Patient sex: F
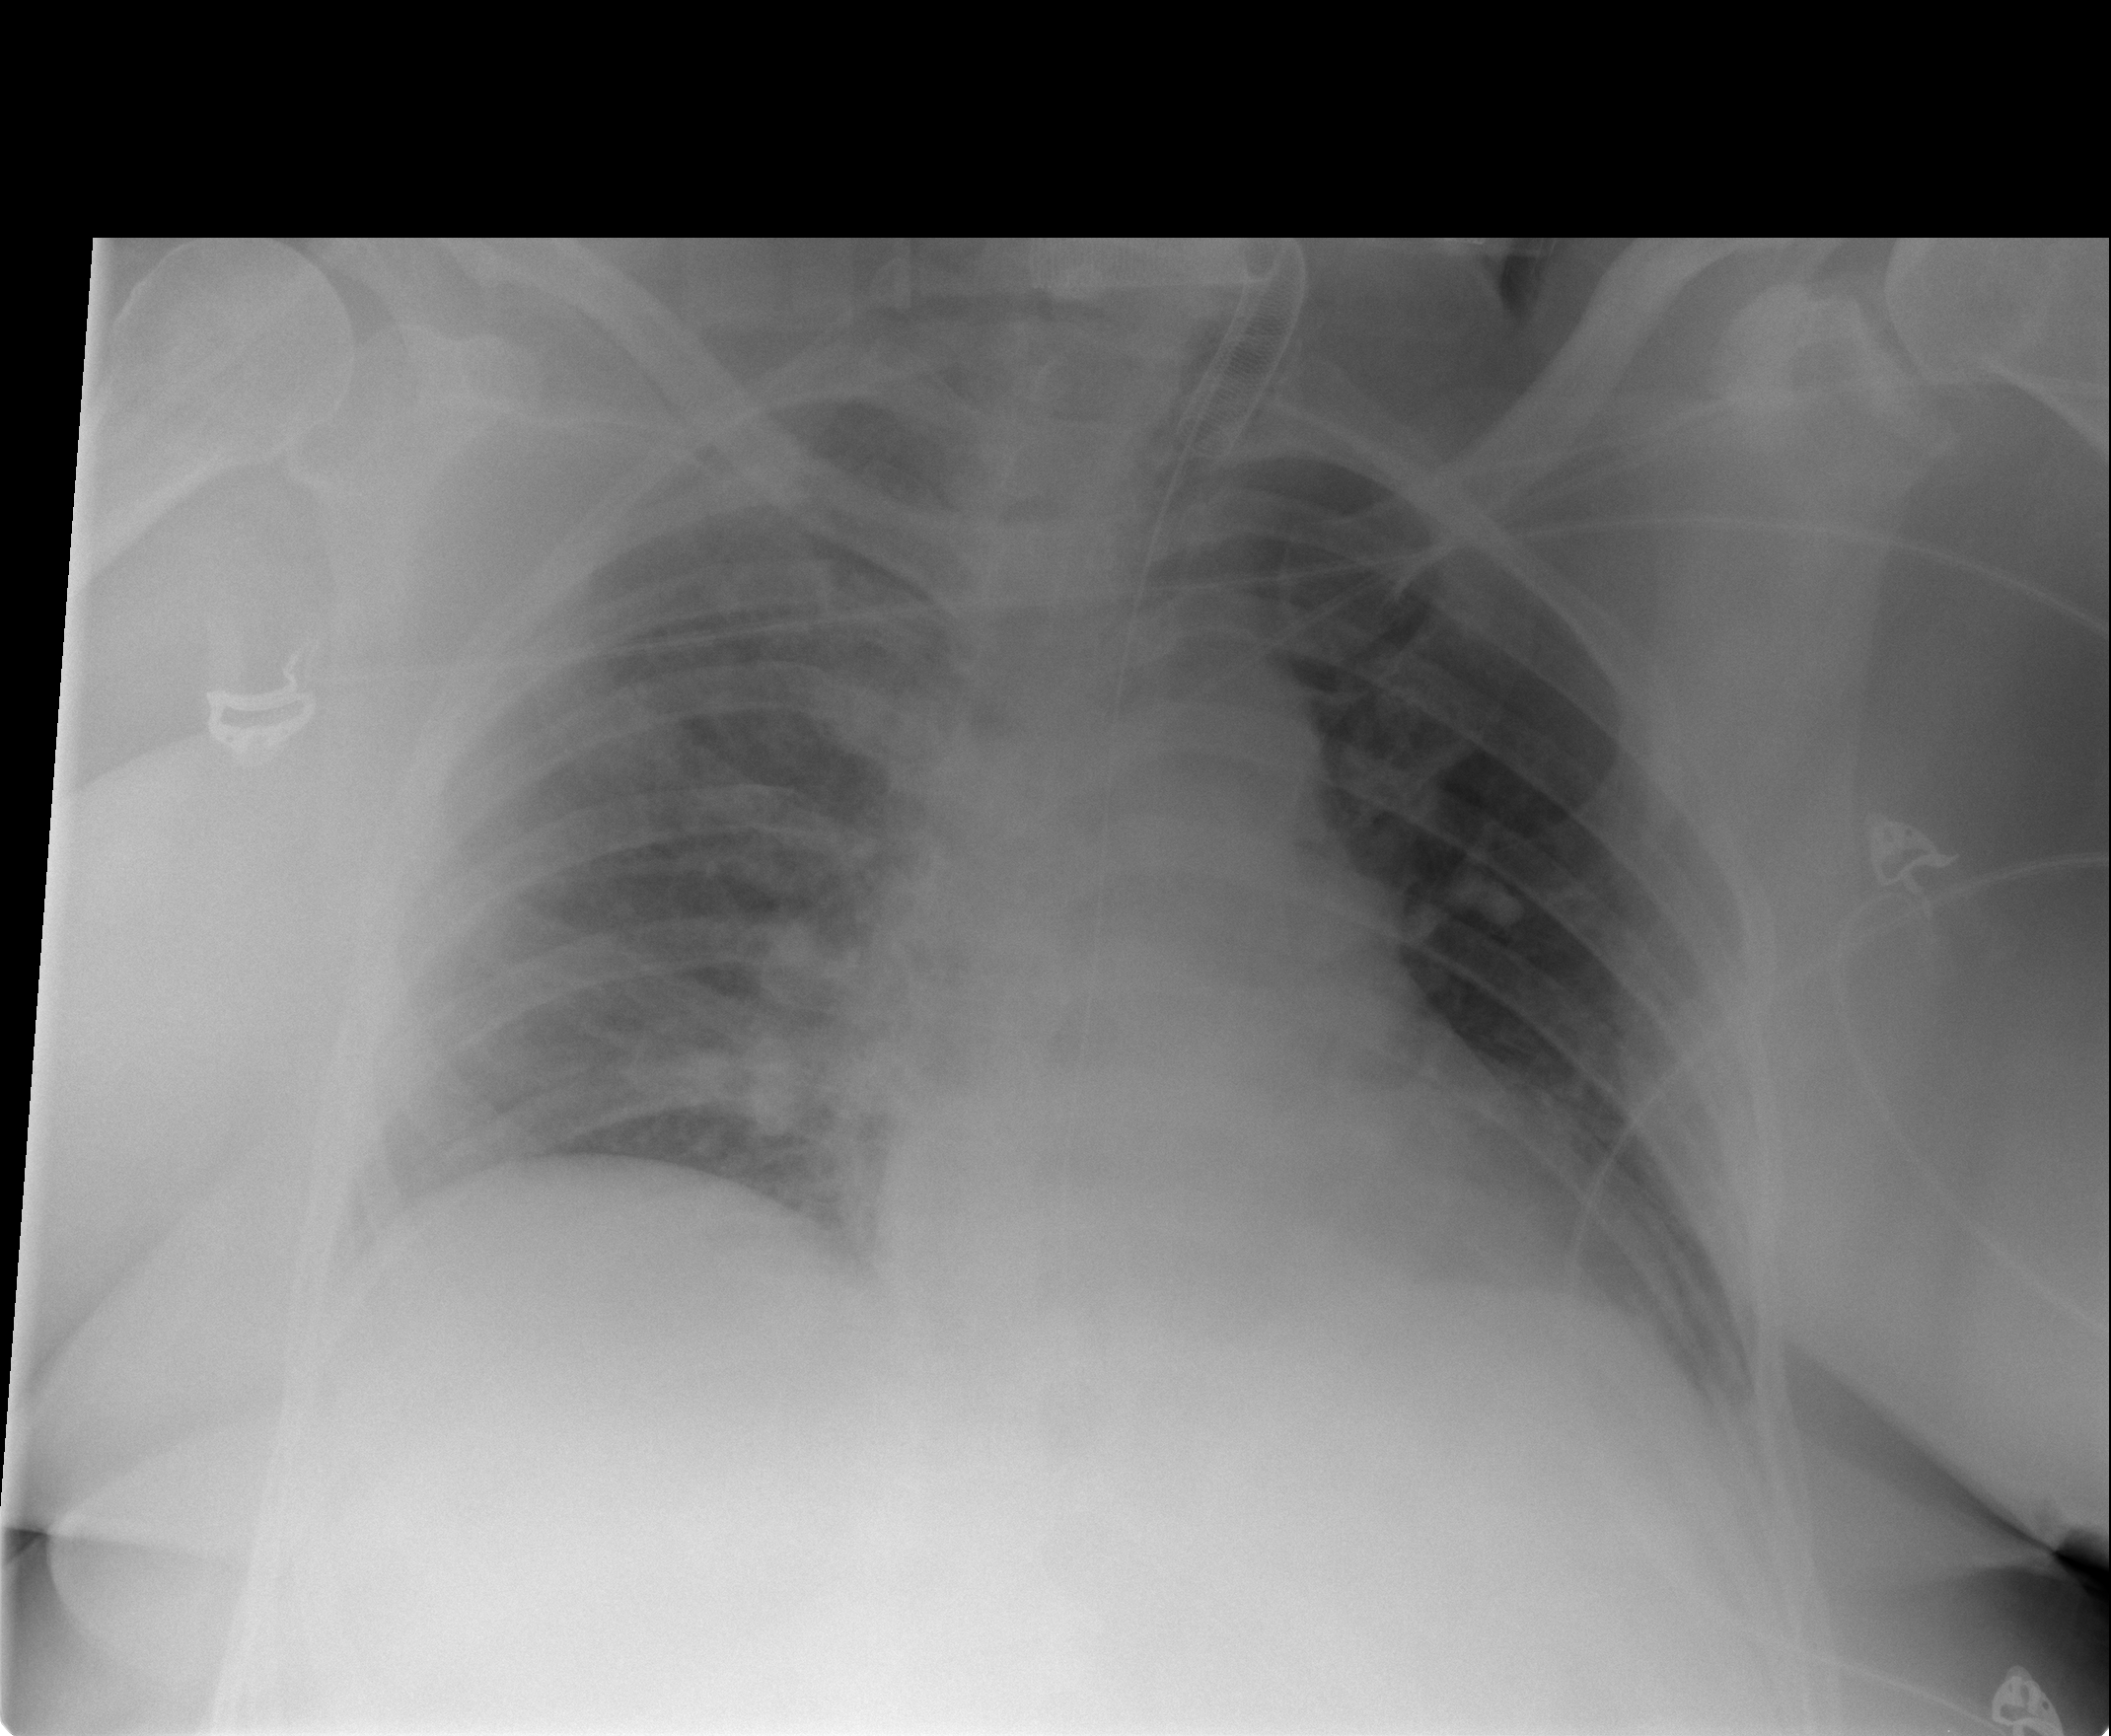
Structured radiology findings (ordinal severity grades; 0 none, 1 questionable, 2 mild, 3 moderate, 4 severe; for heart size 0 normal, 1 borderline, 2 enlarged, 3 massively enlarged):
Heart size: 1
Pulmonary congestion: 2
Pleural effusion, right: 0
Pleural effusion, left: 0
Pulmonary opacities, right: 0
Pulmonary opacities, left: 0
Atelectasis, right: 0
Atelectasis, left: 0